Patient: sex M, age 67
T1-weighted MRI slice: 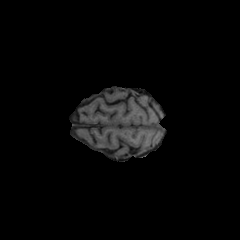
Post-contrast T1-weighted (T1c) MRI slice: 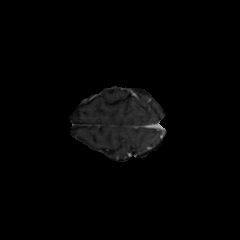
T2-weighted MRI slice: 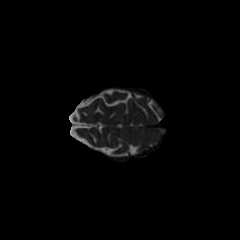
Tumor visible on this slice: no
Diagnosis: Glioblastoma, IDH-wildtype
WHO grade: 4